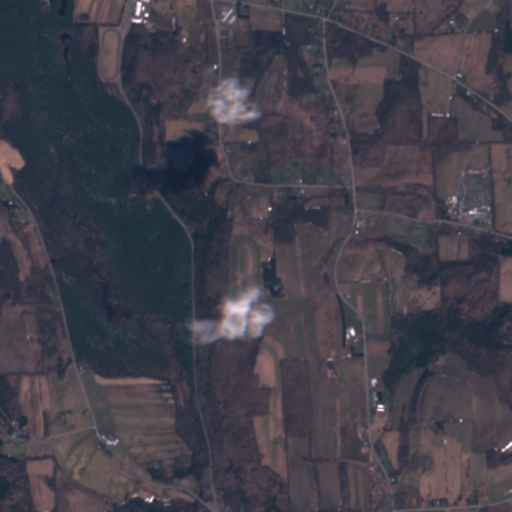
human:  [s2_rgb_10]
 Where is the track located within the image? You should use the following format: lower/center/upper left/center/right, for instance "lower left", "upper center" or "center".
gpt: The track is located in the upper left of the image.
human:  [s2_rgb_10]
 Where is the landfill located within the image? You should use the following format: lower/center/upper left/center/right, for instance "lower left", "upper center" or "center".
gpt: There is no landfill in the image.